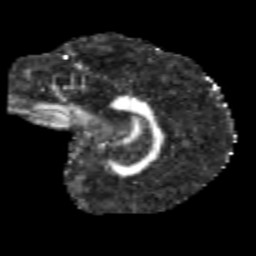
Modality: FA
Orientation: sagittal
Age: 10
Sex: male
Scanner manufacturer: siemens
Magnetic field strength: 3 T
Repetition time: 3.8 s
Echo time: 0.07 s